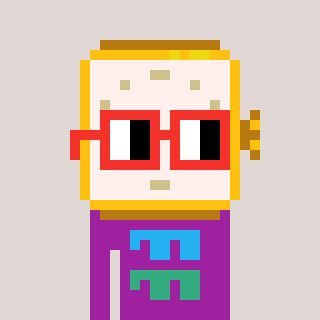
a pixel art character with square red glasses, a watch-shaped head and a magenta-colored body on a warm background